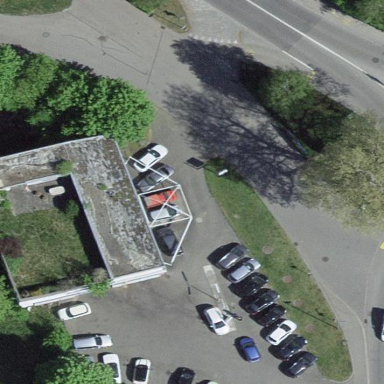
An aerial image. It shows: Residential building.